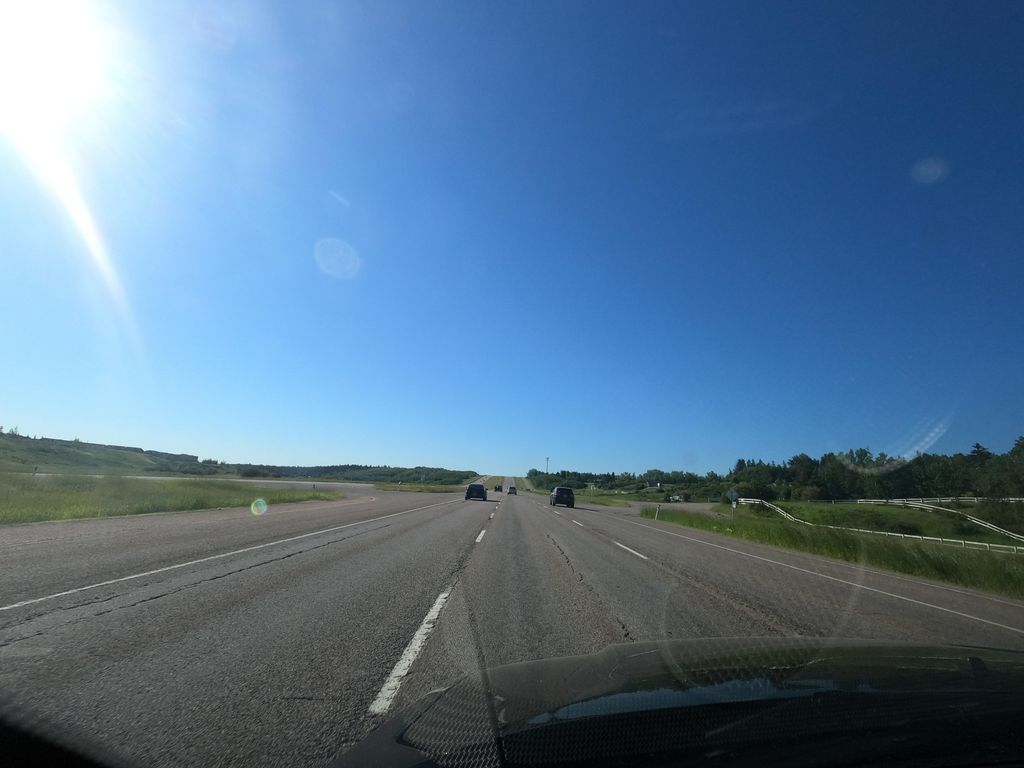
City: calgary